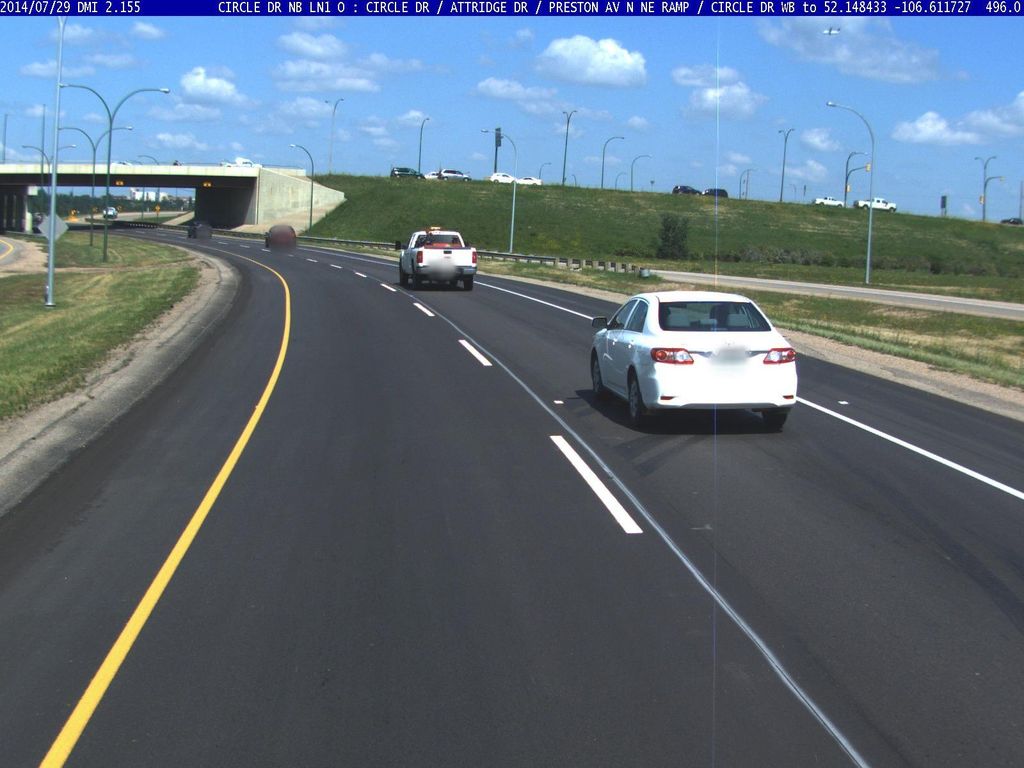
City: saskatoon